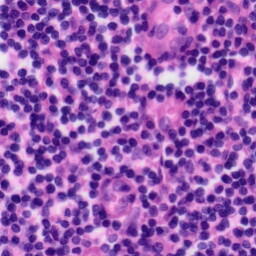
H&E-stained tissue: Tonsil